Question: When I hover on font-awesome's icons (when they're stacked together) like below (see picture). I get these strange underlines. Any idea where they could come from?
Source:
'''
<div class="text-center">
<!-- FB -->
<a href="http://www.facebook.com/share.php?u=${shareURL}" target="_blank" style="color : #555">
<i id="facebook" class="fa-3x fa fa-facebook-square"></i>
</a>
<!-- Twitter -->
<a href="http://twitter.com/?status=Sign-Up+for+SolidTranslate+here!:+${shareURL}+@SolidTranslate" target="_blank" style="color : #555">
<i id="twitter" class="fa-3x fa fa-twitter-square"></i>
</a>
<!-- LinkedIn -->
<a href="http://www.linkedin.com/shareArticle?url=${shareURL}&title=Sign-Up%20for%20SolidTranslate%20here:%20${shareURL}&summary=To%20get%20started%20translating%20SolidWorks%20files%20register%2 0here:%20${shareURL}&source=${shareURL}"
target="_blank" style="color : #555">
<i id="linkedin" class="fa-3x fa fa-linkedin-square"></i>
</a>
<!-- Google+ -->
<a href="https://plus.google.com/share?url=${shareURL}" target="_blank" style="color : #555">
<i id="googleplus" class="fa-3x fa fa-google-plus-square"></i>
</a>
</div>
'''
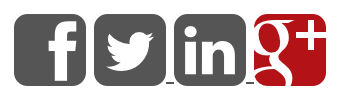
Answer: Those lines usually come from the default (underline) 'a' element style.
Either use another element or remove the underline :
'''
a.social { /* or whatever your class */
text-decoration: none;
}
'''